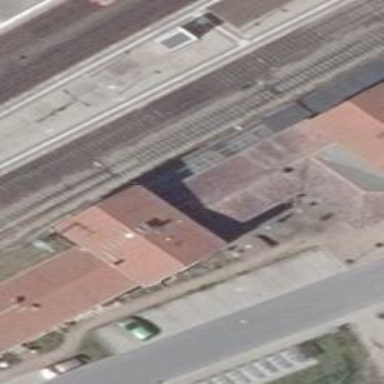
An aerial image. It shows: Train station building.